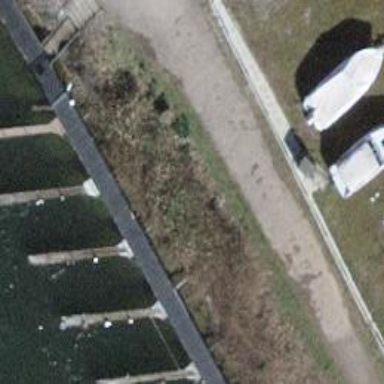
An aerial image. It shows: Metal pier with mooring facilities.